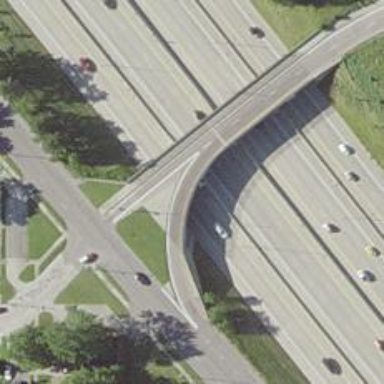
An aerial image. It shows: Tertiary link road passing over bridge.